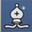
Piece: wB